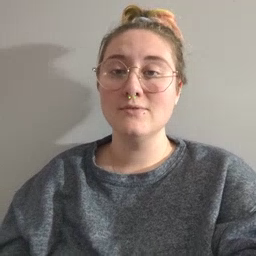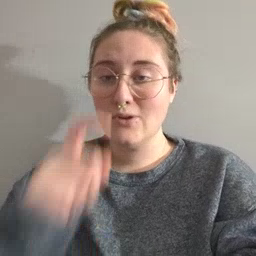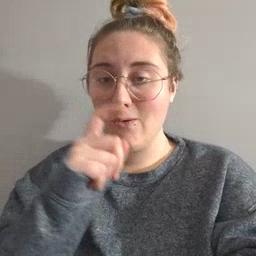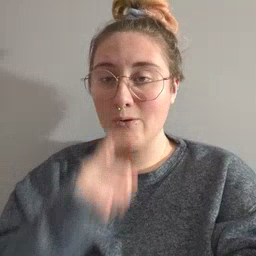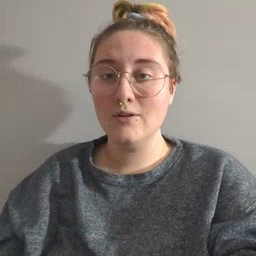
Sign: doll